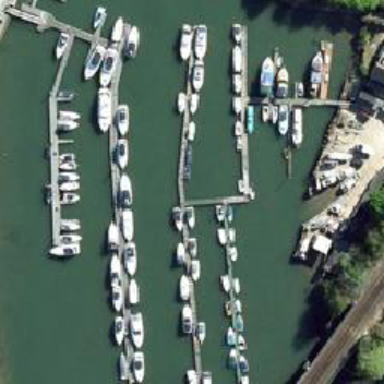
Dark green pool with green trees .